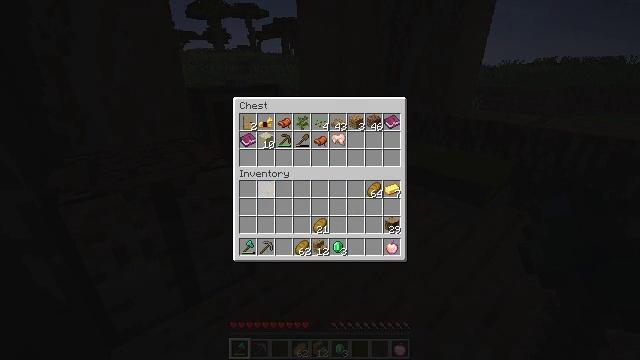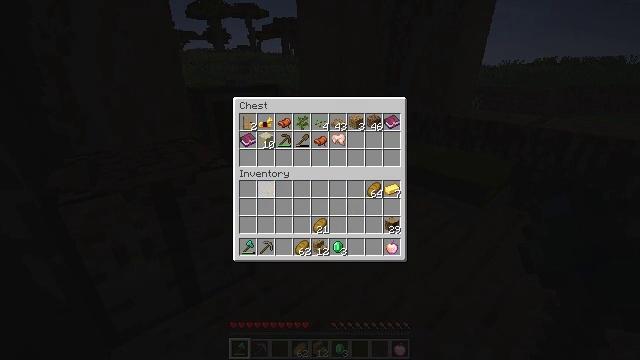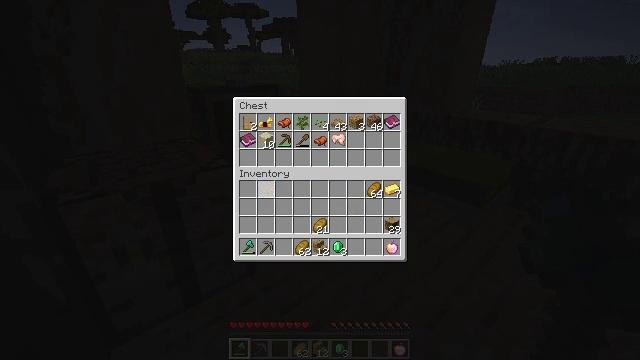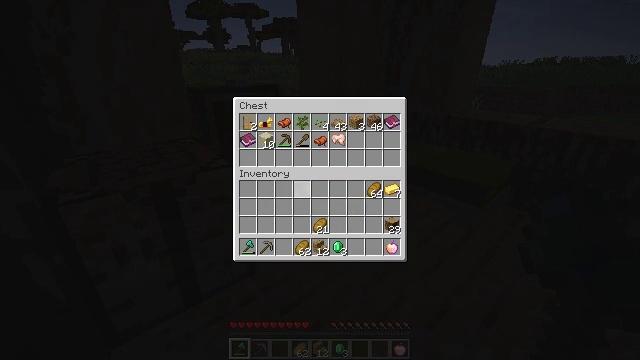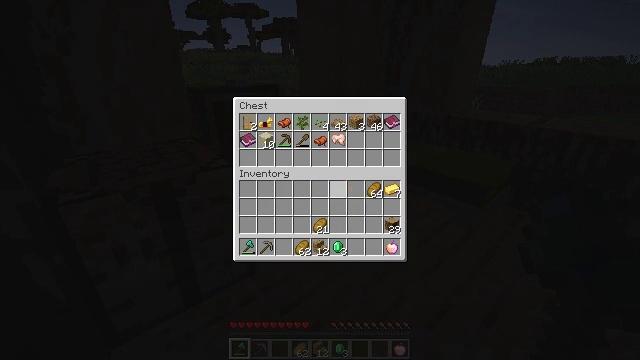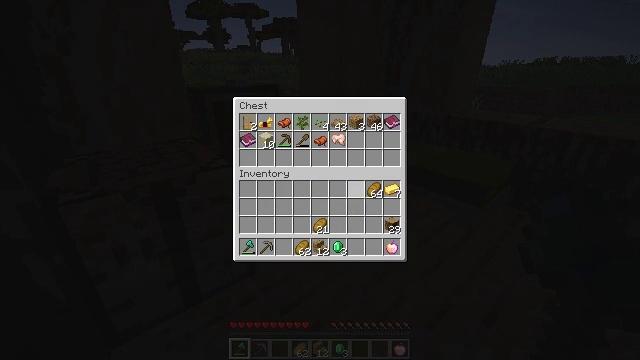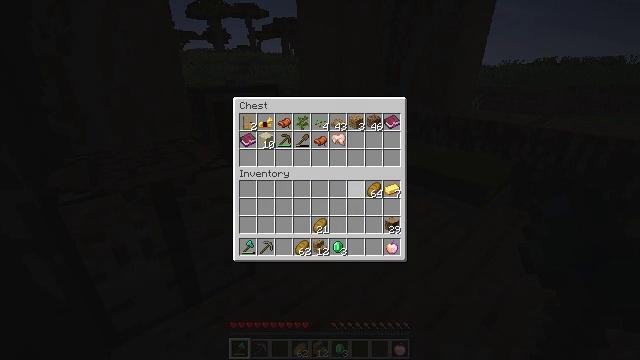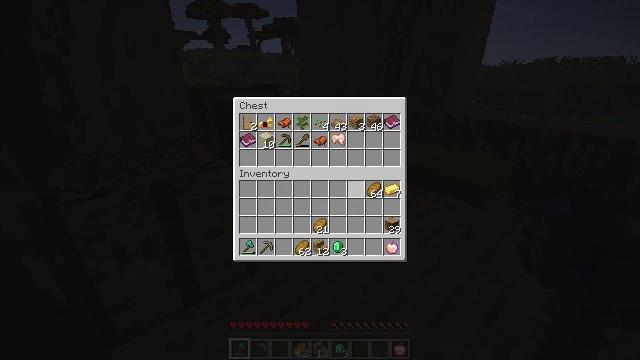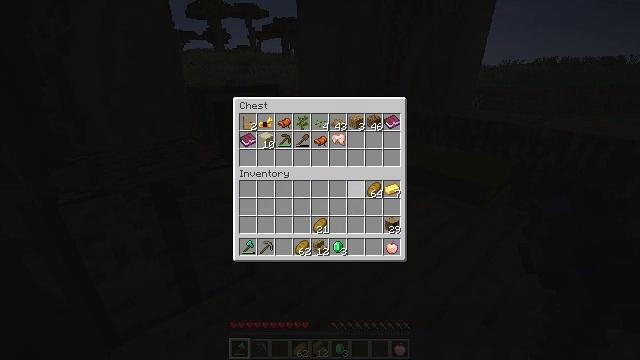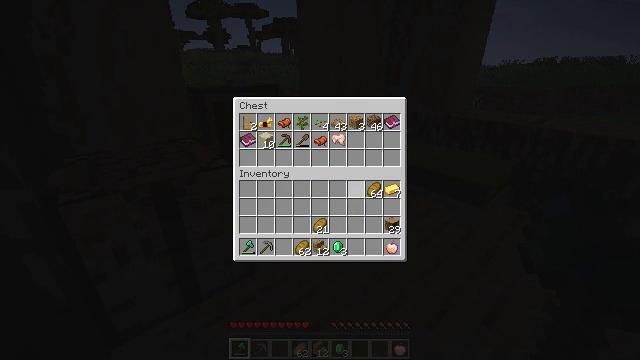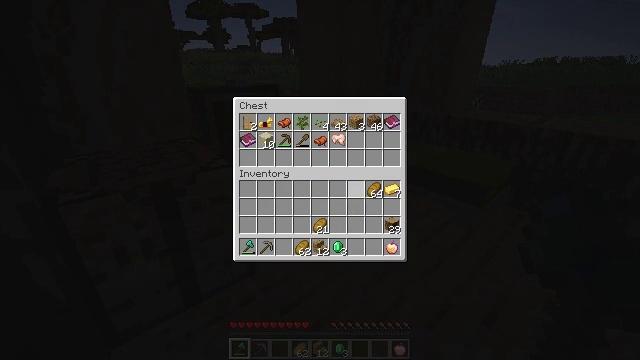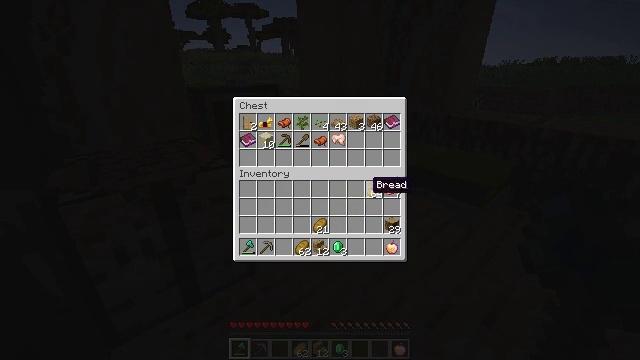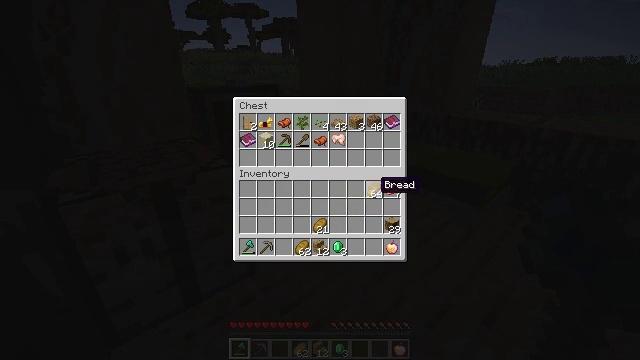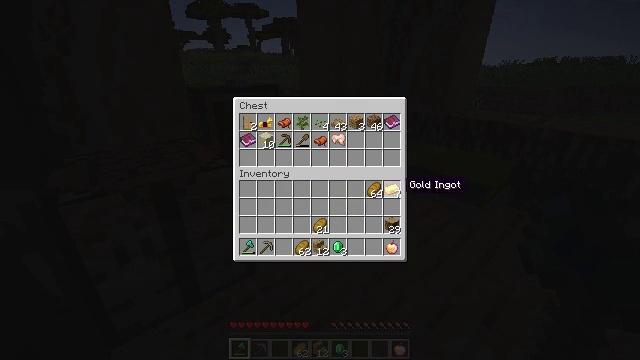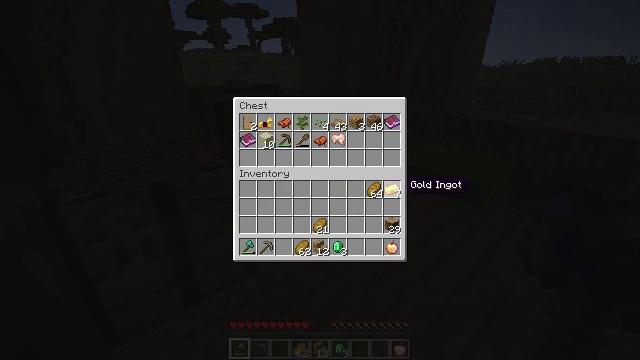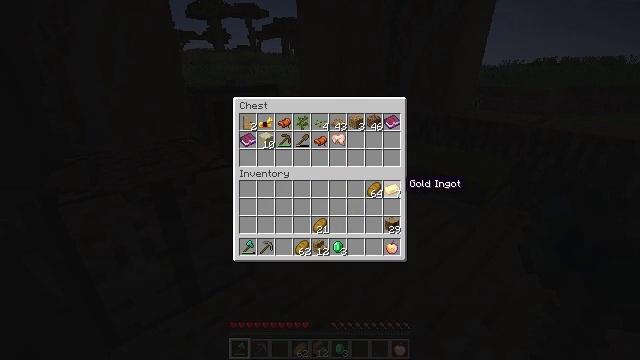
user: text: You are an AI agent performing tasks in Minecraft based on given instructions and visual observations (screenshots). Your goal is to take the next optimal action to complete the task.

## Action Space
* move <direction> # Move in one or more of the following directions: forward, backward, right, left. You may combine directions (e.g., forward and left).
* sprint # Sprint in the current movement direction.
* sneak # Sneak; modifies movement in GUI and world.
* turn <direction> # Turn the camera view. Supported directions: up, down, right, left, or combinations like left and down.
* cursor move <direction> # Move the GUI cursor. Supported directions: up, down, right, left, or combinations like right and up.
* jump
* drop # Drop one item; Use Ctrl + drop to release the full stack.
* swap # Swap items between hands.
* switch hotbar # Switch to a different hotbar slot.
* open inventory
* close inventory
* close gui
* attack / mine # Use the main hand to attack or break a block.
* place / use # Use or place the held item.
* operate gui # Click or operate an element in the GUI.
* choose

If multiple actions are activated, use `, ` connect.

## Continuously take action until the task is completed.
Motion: motion action
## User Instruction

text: Craft golden leggings.
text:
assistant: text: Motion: sneak
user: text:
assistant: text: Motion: sneak
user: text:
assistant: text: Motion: sneak, cursor move right
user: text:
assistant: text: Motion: sneak, cursor move right
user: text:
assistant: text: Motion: sneak, cursor move right
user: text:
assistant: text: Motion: sneak
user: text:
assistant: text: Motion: sneak
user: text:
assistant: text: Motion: sneak
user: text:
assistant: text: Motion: sneak
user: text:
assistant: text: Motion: sneak
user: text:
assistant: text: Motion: sneak
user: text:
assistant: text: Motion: sneak, cursor move right
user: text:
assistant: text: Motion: sneak, cursor move right
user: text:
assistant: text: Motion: sneak
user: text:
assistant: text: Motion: sneak
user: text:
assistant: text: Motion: sneak
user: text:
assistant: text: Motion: sneak, operate gui
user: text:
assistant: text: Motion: sneak, operate gui
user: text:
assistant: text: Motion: sneak, operate gui
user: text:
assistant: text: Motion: sneak
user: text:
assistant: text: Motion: sneak
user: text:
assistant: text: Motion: sneak, cursor move down
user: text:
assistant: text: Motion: sneak, cursor move down
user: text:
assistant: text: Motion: sneak
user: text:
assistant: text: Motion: sneak
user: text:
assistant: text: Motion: sneak
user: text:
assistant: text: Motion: sneak
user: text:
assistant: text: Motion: sneak
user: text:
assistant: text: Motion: sneak
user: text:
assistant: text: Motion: sneak